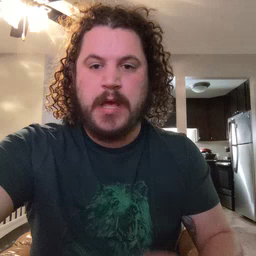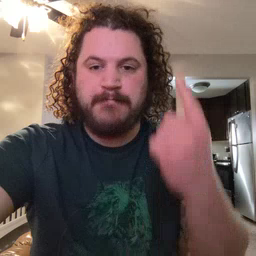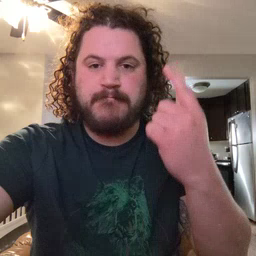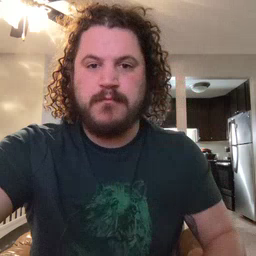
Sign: up